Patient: sex F, age 72
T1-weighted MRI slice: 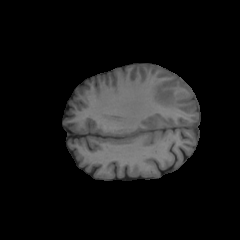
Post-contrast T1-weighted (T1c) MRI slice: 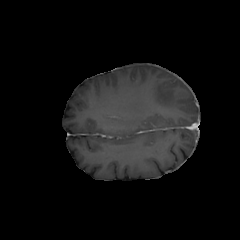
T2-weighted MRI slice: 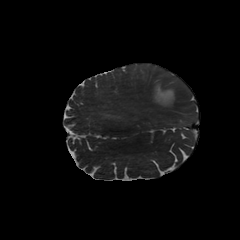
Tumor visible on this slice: yes
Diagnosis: Glioblastoma, IDH-wildtype
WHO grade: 4